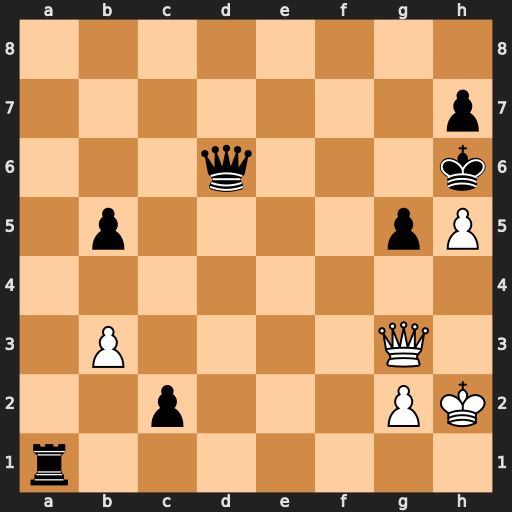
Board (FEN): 8/7p/3q3k/1p4pP/8/1P4Q1/2p3PK/r7
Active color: w
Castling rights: -
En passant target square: -
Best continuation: Qxd6+ Kxh5 g4+